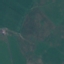
Land use / land cover: Pasture